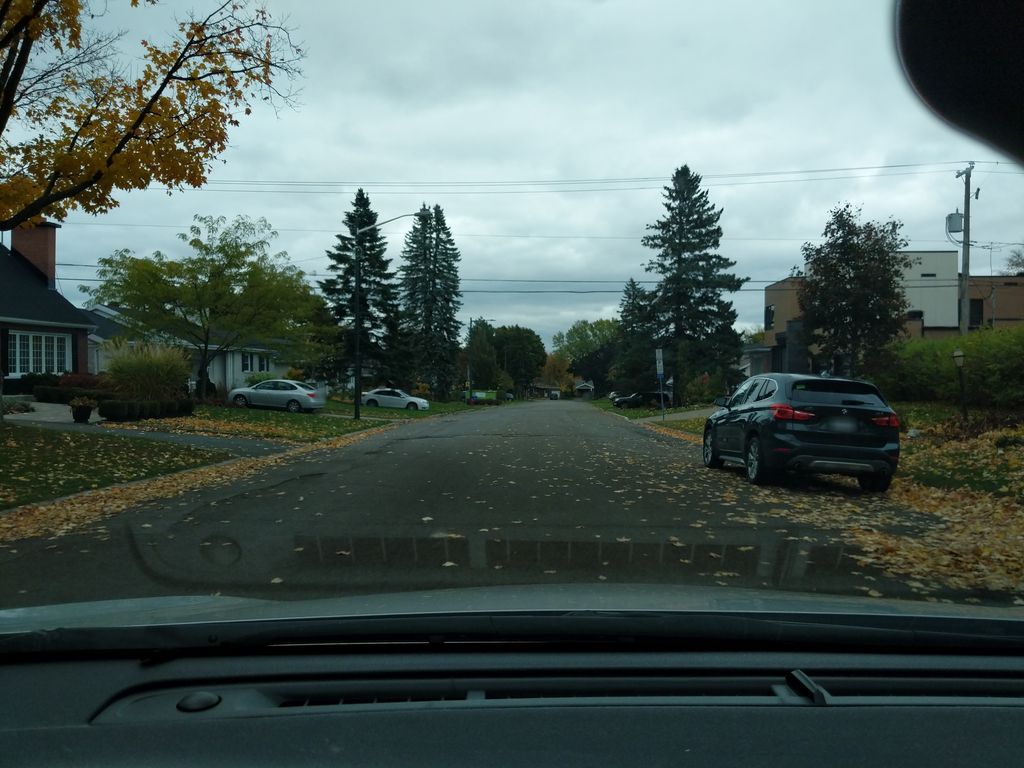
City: quebec_city